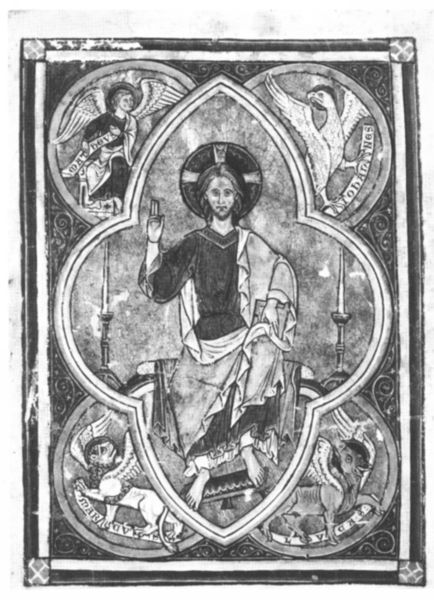
Titel: Einzelblatt mit Christus als Herrscher
Institution: Cleveland, The Cleveland Museum of Art
Schlagwörter: mann, schwarz-weiss, christus, jesus, evangelisten